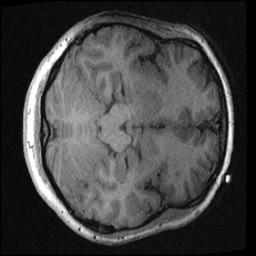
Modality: T1w
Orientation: axial
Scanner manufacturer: ge
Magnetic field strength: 3 T
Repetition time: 0.007012 s
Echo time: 0.002612 s